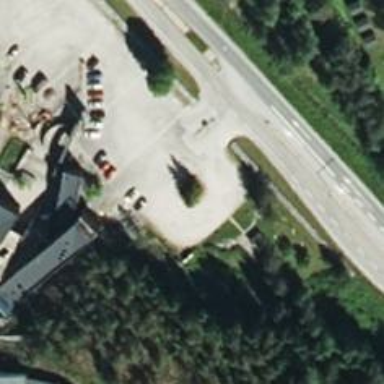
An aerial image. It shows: Rest area along the road.